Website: home-depot
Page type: cross-sells
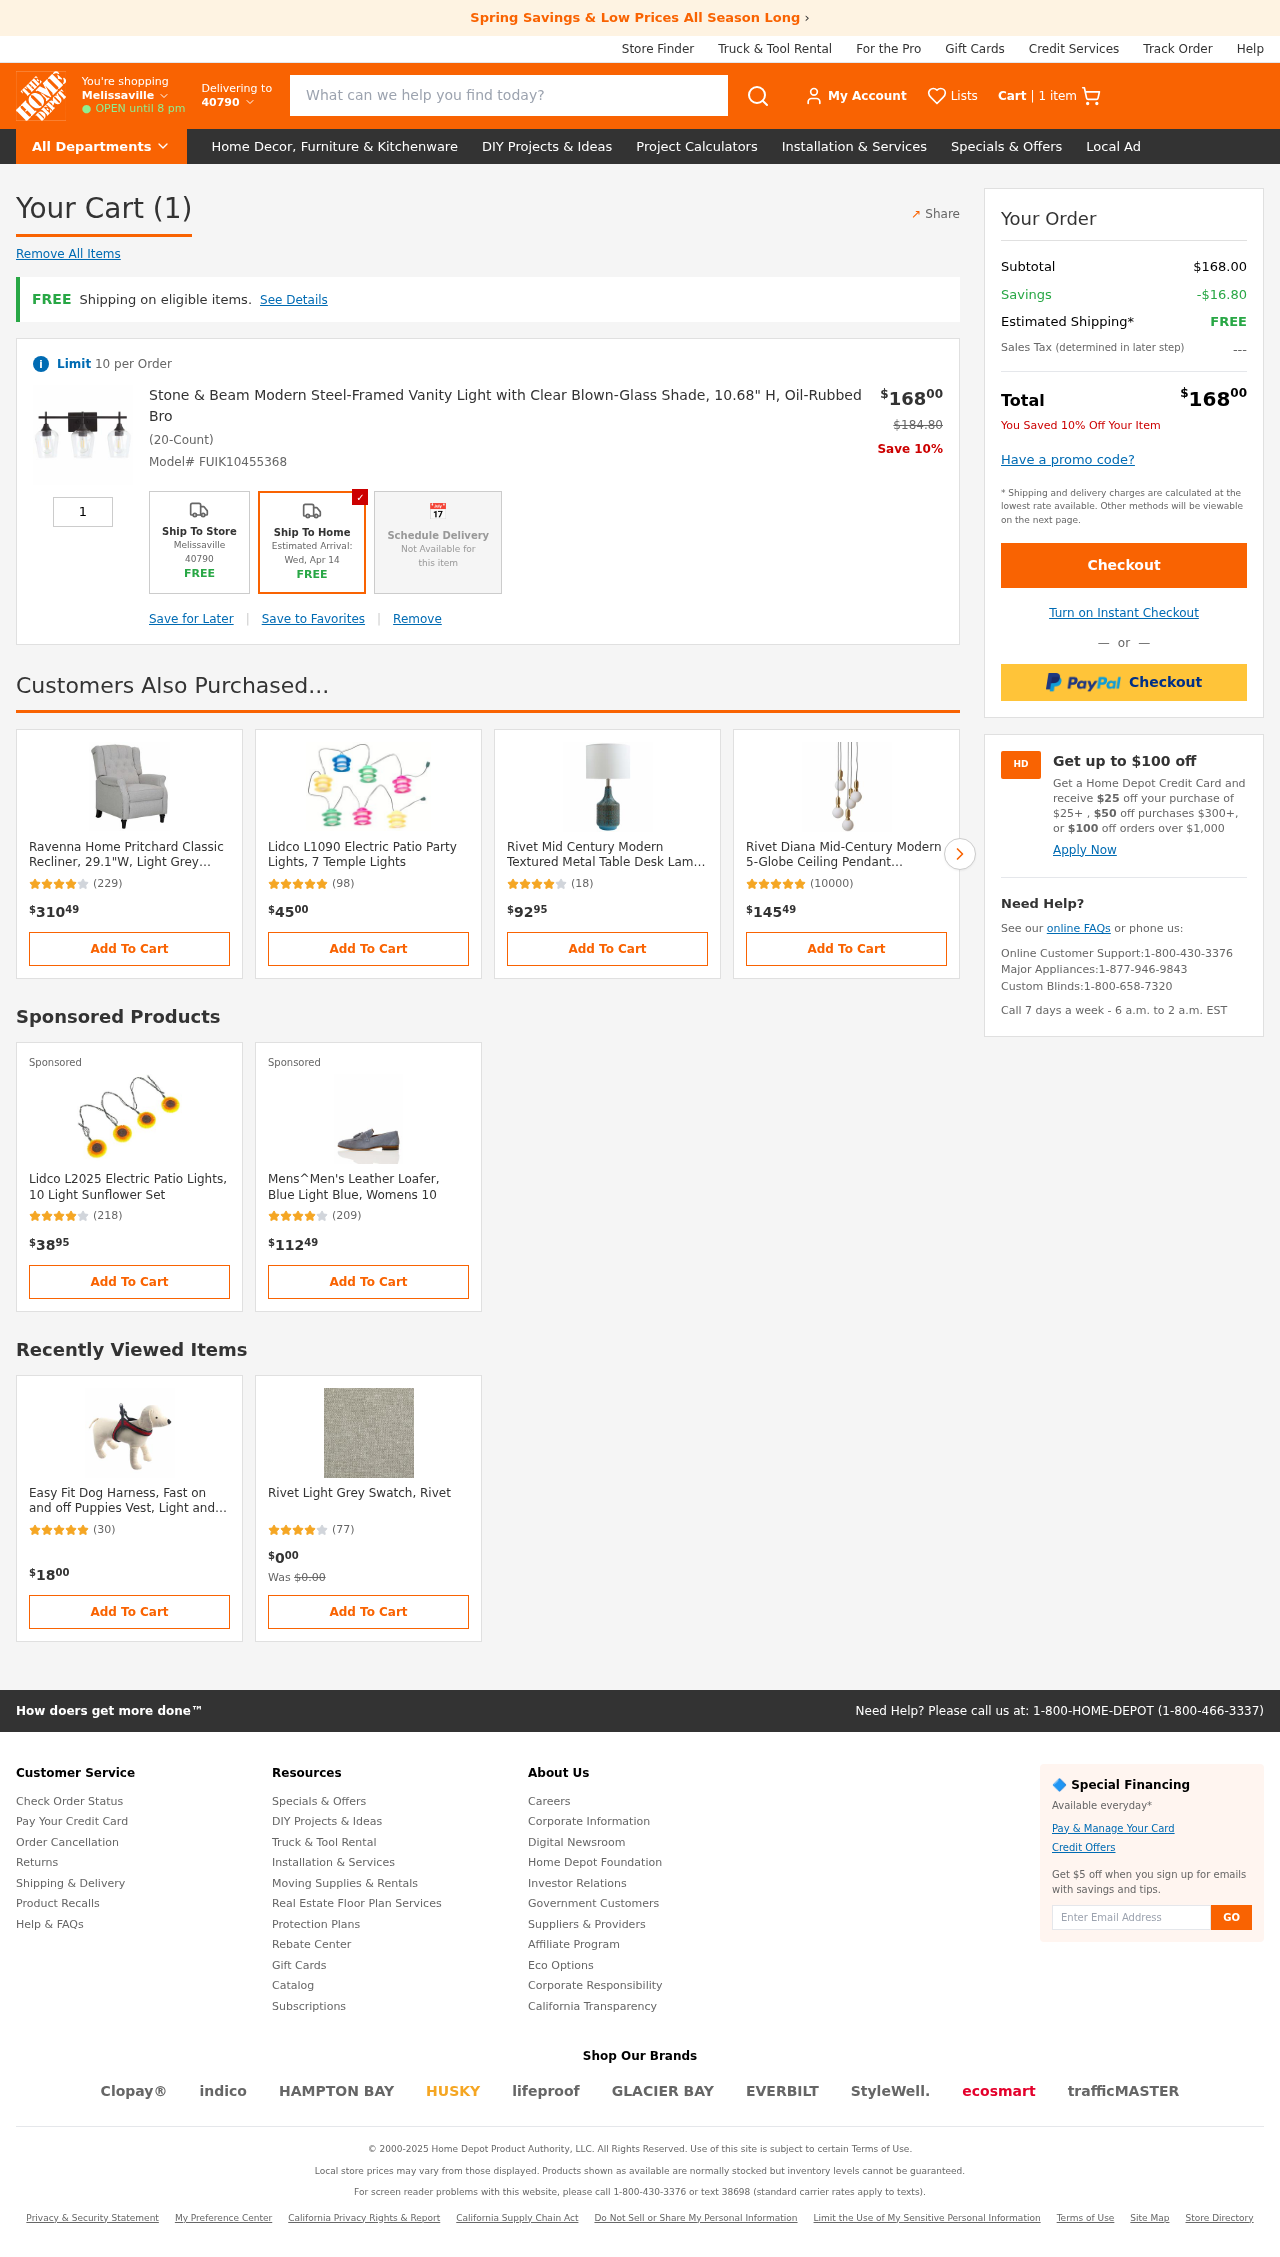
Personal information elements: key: PII_LOCATION1_CITY
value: Melissaville
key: PII_POSTCODE
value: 40790
Product elements: key: PRODUCT1_NAME
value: Stone & Beam Modern Steel-Framed Vanity Light with Clear Blown-Glass Shade, 10.68" H, Oil-Rubbed Bro
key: PRODUCT1_PRICE
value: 168
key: PRODUCT1_QUANTITY
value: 1
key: PRODUCT1_ORIGINAL_PRICE
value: $184.80
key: PRODUCT2_NAME
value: Ravenna Home Pritchard Classic Recliner, 29.1"W, Light Grey (Renewed)
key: PRODUCT2_NUM_RATINGS
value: (229)
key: PRODUCT2_PRICE
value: $31049
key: PRODUCT3_NAME
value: Lidco L1090 Electric Patio Party Lights, 7 Temple Lights
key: PRODUCT3_NUM_RATINGS
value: (98)
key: PRODUCT3_PRICE
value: $4500
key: PRODUCT4_NAME
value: Rivet Mid Century Modern Textured Metal Table Desk Lamp With Light Bulb - 22 Inches, Blue And Copper
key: PRODUCT4_NUM_RATINGS
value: (18)
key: PRODUCT4_PRICE
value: $9295
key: PRODUCT5_NAME
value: Rivet Diana Mid-Century Modern 5-Globe Ceiling Pendant Chandelier with LED Light Bulbs, 65" Cord, Go
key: PRODUCT5_NUM_RATINGS
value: (10000)
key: PRODUCT5_PRICE
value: $14549
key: PRODUCT6_NAME
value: Lidco L2025 Electric Patio Lights, 10 Light Sunflower Set
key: PRODUCT6_NUM_RATINGS
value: (218)
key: PRODUCT6_PRICE
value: $3895
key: PRODUCT7_NAME
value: Mens^Men's Leather Loafer, Blue Light Blue, Womens 10
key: PRODUCT7_NUM_RATINGS
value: (209)
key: PRODUCT7_PRICE
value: $11249
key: PRODUCT8_NAME
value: Easy Fit Dog Harness, Fast on and off Puppies Vest, Light and Convient control in Adventure and Spor
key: PRODUCT8_NUM_RATINGS
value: (30)
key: PRODUCT8_PRICE
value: $1800
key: PRODUCT9_NAME
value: Rivet Light Grey Swatch, Rivet
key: PRODUCT9_NUM_RATINGS
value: (77)
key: PRODUCT9_PRICE
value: $000
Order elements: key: ORDER_NUM_ITEMS
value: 1 item
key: ORDER_NUM_ITEMS
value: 1
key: ORDER_SKU
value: Model# FUIK10455368
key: ORDER_SUBTOTAL
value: $168.00
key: ORDER_SAVINGS
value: -$16.80
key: ORDER_TOTAL
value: $16800
Search elements: key: HEADER_SEARCH
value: What can we help you find today?